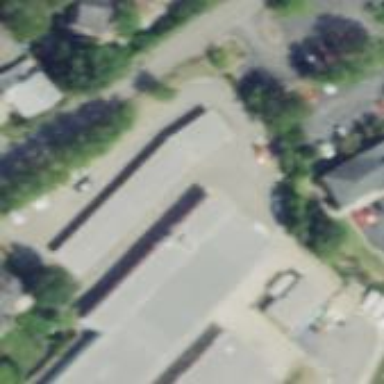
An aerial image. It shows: Building housing storage rental shop.